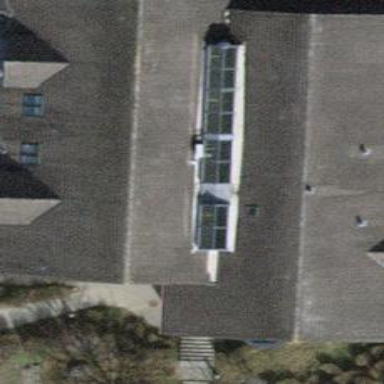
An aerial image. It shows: School building.